Aerial crown-view tile of a tropical tree (Barro Colorado Island, Panama), acquired 20250715:
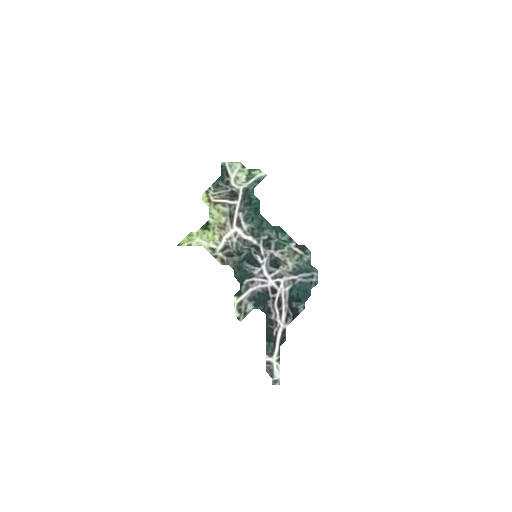
Species: Pourouma bicolor
GBIF accepted scientific name: Pourouma bicolor
Crown area: 17.029 m²